Chest X-ray. View position: PA
Patient age: 48
Patient sex: M
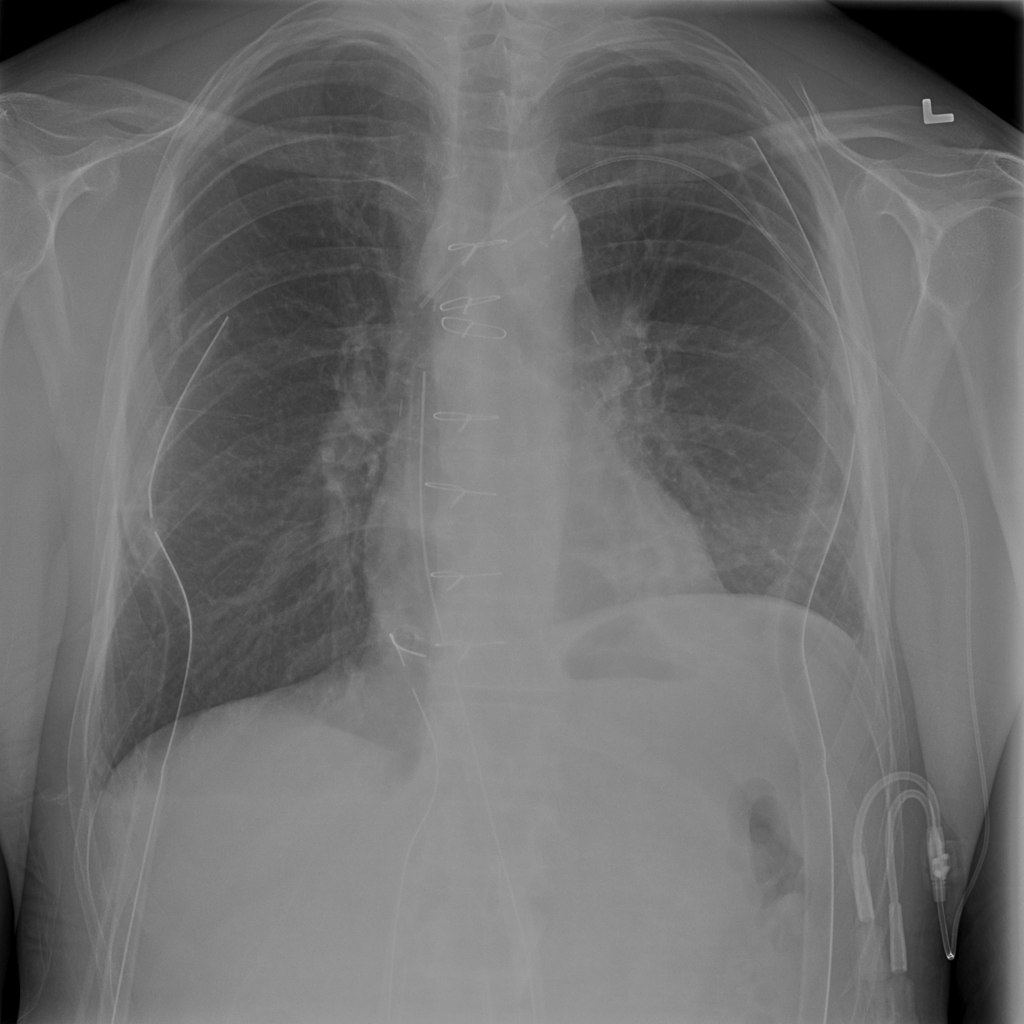
Finding: Pneumothorax